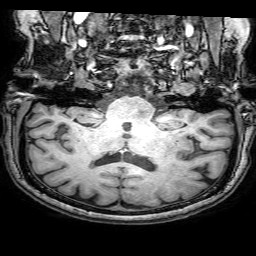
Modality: T1w
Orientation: sagittal
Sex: female
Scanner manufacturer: philips
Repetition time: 0.008068 s
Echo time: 0.00369 s